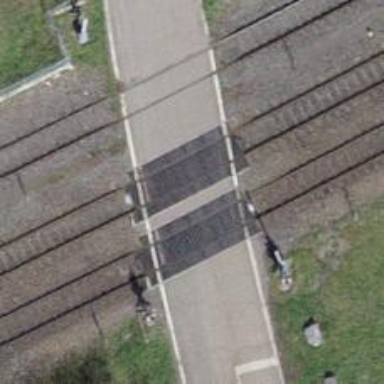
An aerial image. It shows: Railway level crossing.